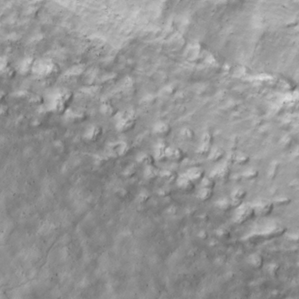
Label: non_frost